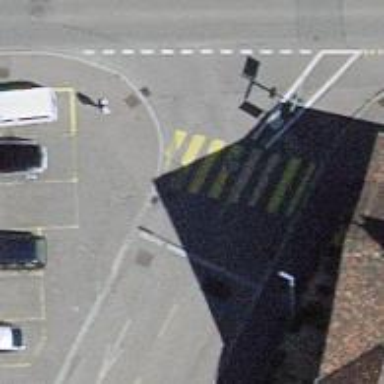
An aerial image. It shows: Uncontrolled zebra crossing on the road.